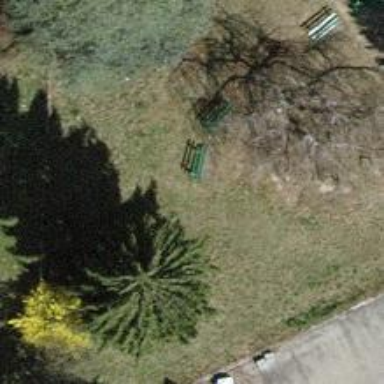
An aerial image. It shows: Bench.